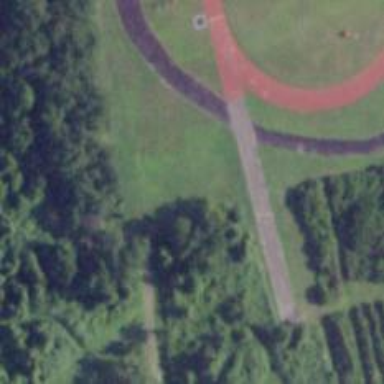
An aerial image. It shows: Track in leisure land.